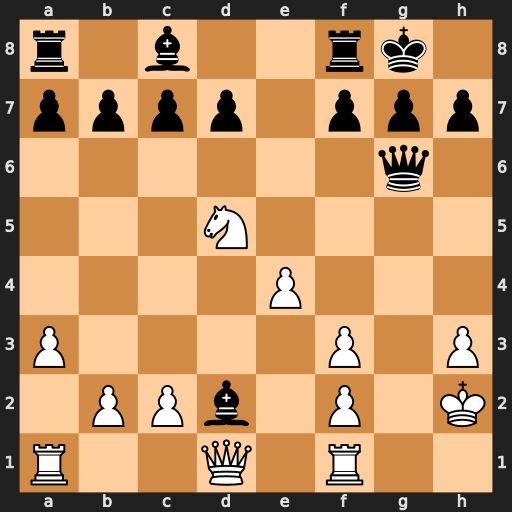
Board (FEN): r1b2rk1/pppp1ppp/6q1/3N4/4P3/P4P1P/1PPb1P1K/R2Q1R2
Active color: w
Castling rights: -
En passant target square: -
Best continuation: Ne7+ Kh8 Nxg6+